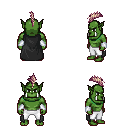
a pixel art fantasy rpg character, male body template, orc, green skin, black cape, white pants, white blonde mohawk hairstyle, white cloth bracers, four views (front, back, left, right), 2x2 character sprite sheet, small pixel art, hard edges, no anti-aliasing